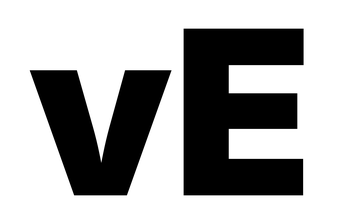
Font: Inter_Black